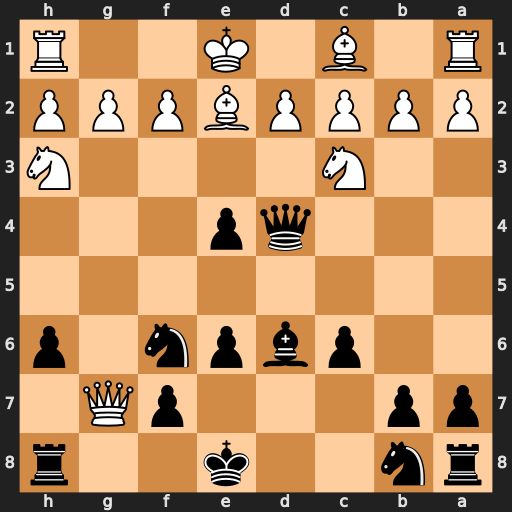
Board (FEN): rn2k2r/pp3pQ1/2pbpn1p/8/3qp3/2N4N/PPPPBPPP/R1B1K2R
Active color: b
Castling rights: KQkq
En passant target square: -
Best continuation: Rh7 Nb5 cxb5